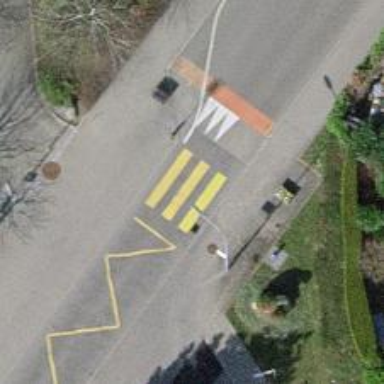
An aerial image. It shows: Uncontrolled zebra crossing on the road.